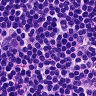
Metastatic tissue present: no